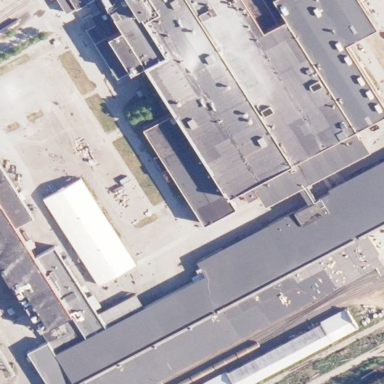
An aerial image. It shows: Building with tar paper roof.